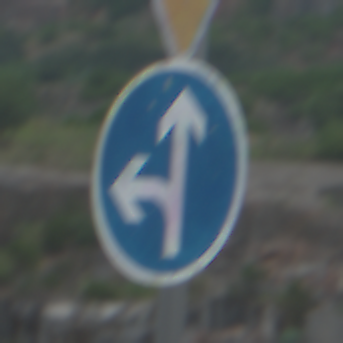
Verkehrszeichen: VorgeschriebeneFahrtrichtungGeradeausOderLinks
Zusatzzeichen oben: VorfahrtGewaehren
Umgebung: Outdoor, Nature
Tageszeit: MorningAfternoon
Wetter: PartlyCloudy
Licht: Natural
Jahreszeit: NotSpecified
Kontrast: LowContrast